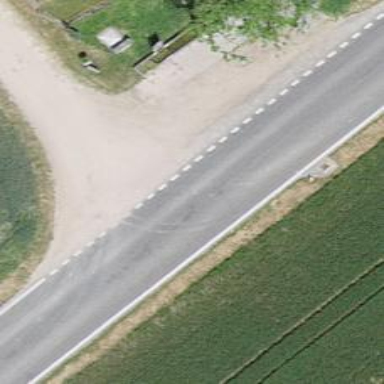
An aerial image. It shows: Tertiary road with asphalt surface.